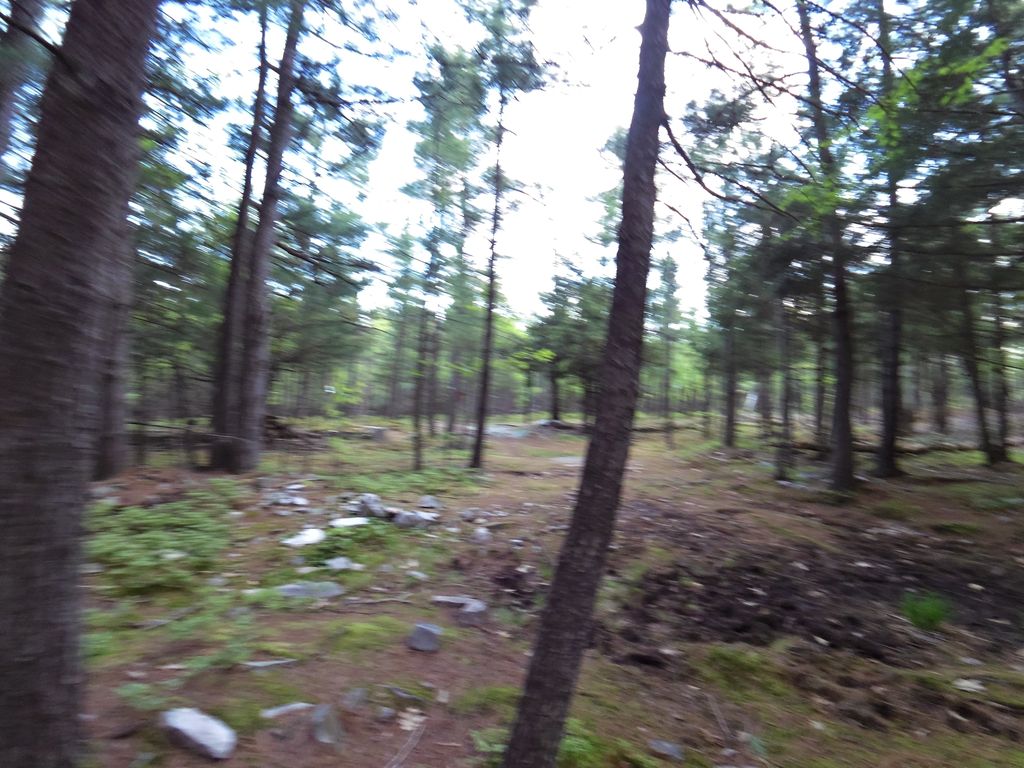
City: ottawa-gatineau